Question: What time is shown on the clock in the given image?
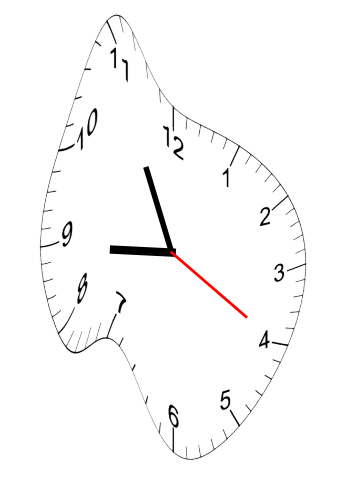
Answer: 08:55:20